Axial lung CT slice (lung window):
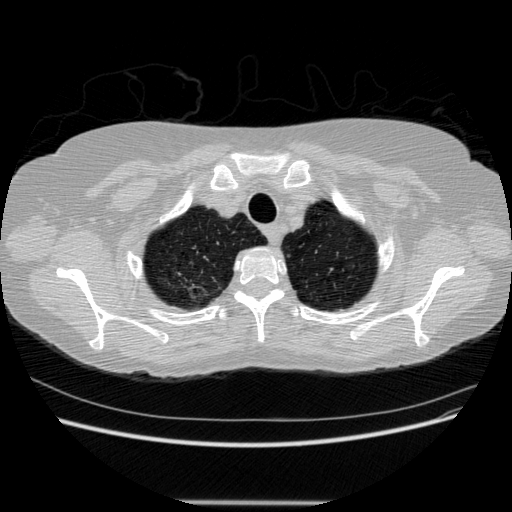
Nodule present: no